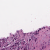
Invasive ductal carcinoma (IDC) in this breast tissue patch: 1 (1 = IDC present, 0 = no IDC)